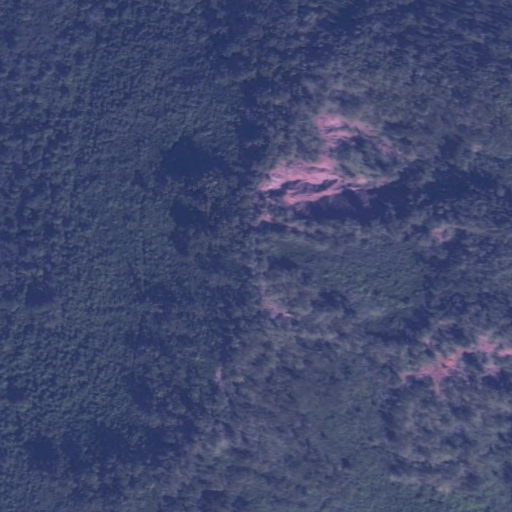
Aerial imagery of mountain in Hawaii named Waiū containing only unknown